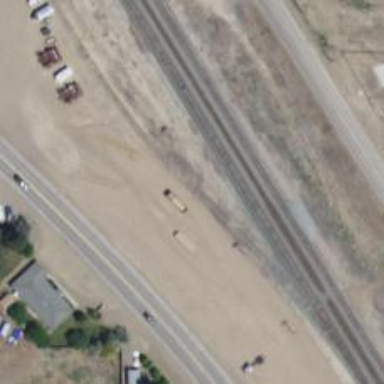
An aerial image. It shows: Railway spur service.